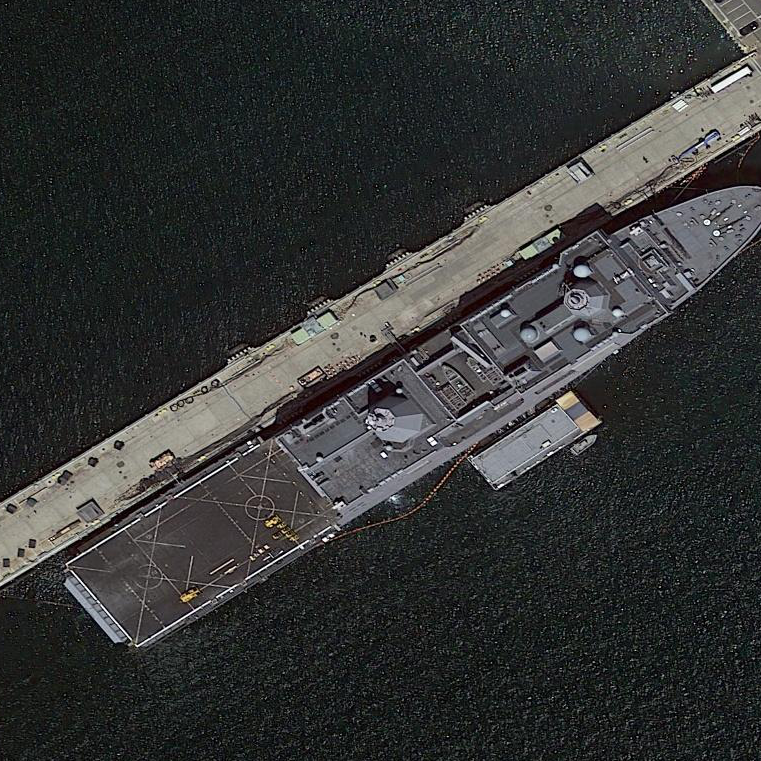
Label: San_Antonio-class_transport_dock